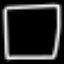
Label: square